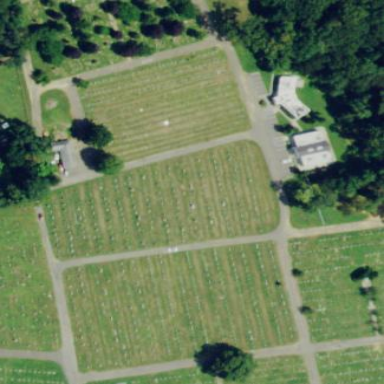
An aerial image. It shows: Cemetery.